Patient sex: M
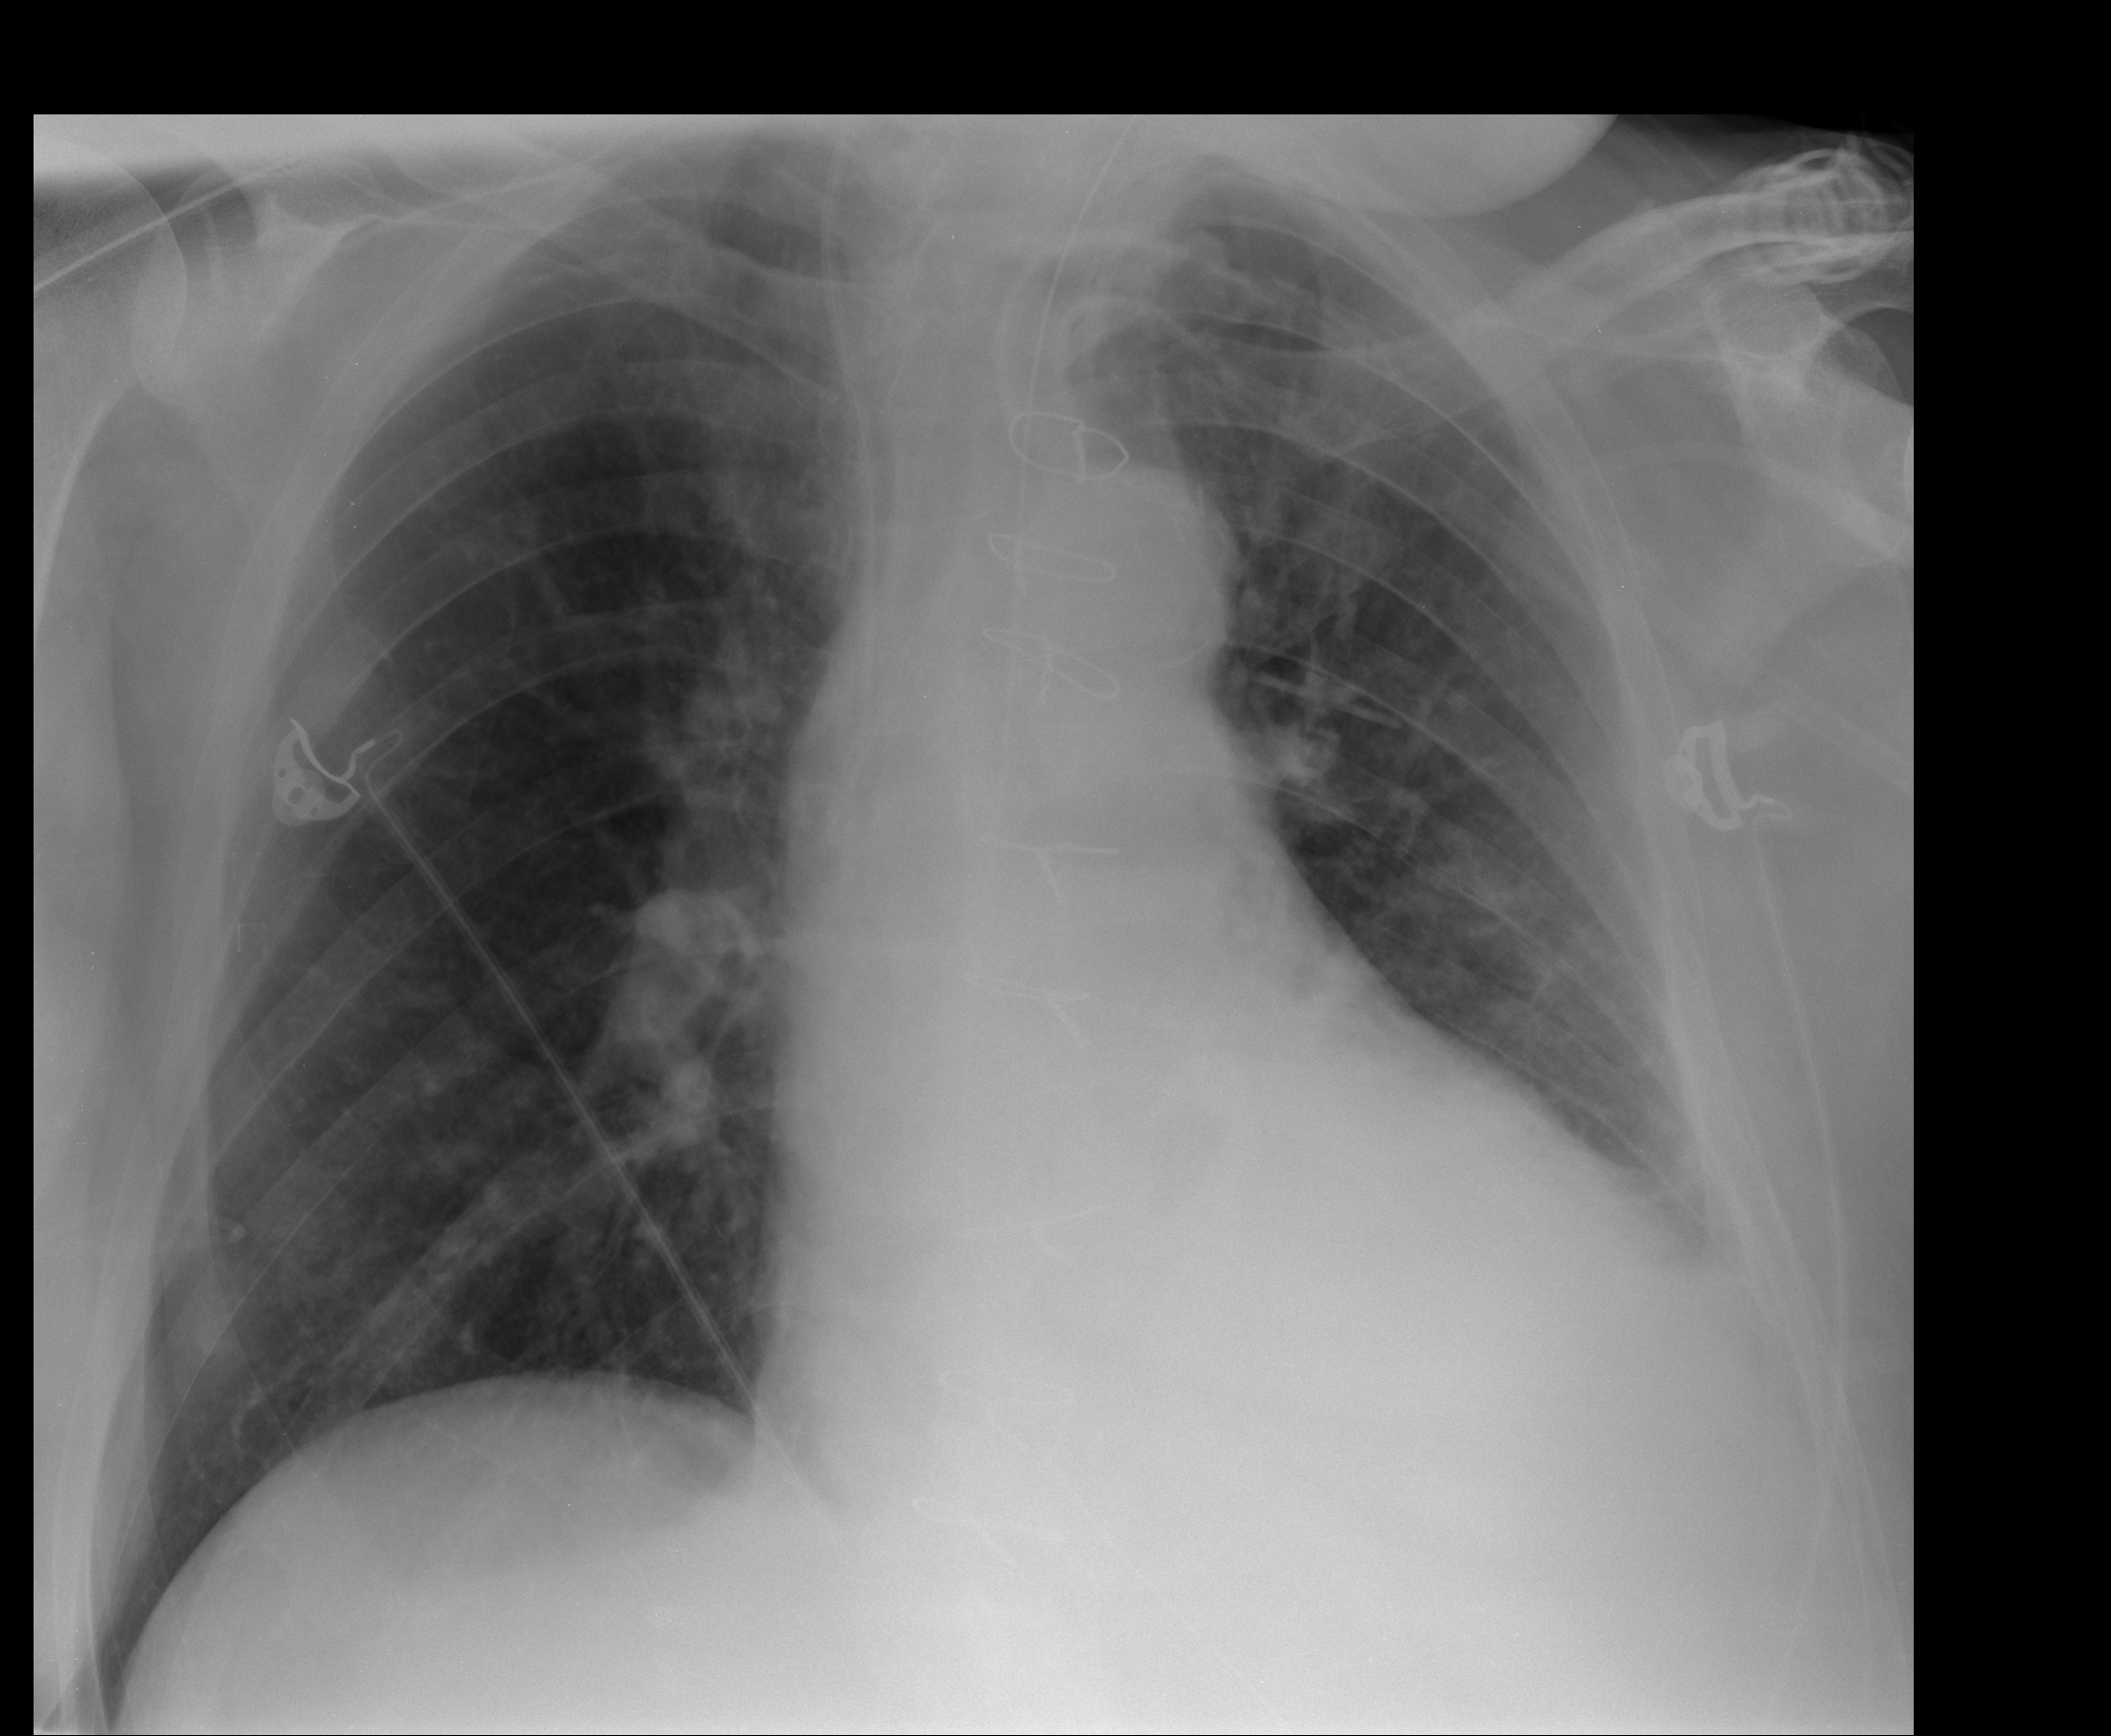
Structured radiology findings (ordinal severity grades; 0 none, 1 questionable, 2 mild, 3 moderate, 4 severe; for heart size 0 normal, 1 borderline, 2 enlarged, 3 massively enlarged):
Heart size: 2
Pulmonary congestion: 0
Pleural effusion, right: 0
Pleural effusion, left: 2
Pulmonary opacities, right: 0
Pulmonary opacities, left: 1
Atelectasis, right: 0
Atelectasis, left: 2